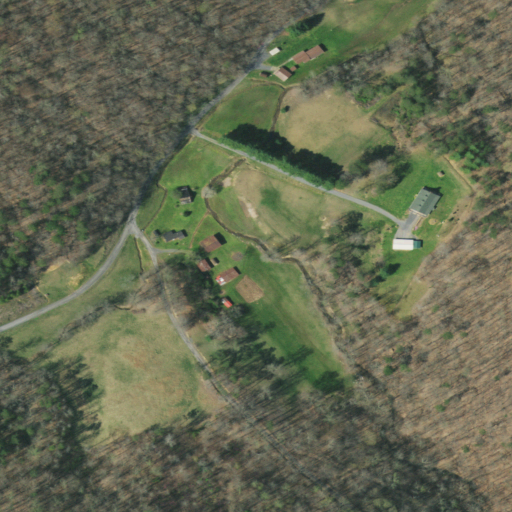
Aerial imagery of valley in Tennessee named Cup Hollow containing deciduous forest, pasture, mixed forest, open development, and low intensity development